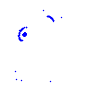
Particle: kaon